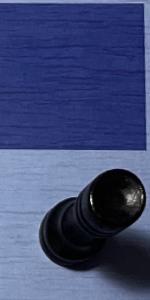
Label: Rook_Black